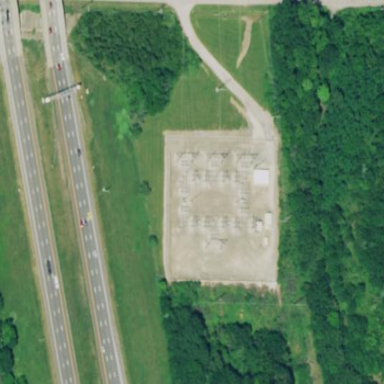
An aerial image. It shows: Distribution substation surrounded by fence.